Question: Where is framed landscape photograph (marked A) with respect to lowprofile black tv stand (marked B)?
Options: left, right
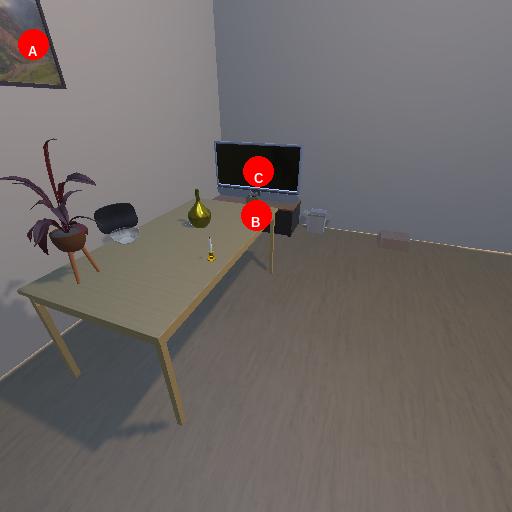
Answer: left